Group 1:
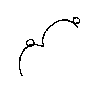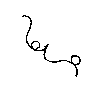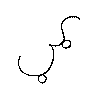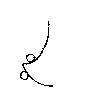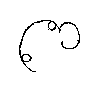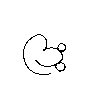
Group 2:
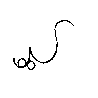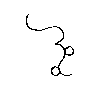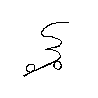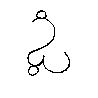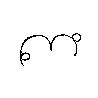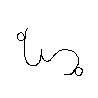
Rule separating the two groups: Circles on same side of curve vs. circles on different sides of curves.
Concepts: on_sides_of_curve, separation_of_joined_objects
Author: Douglas R. Hofstadter